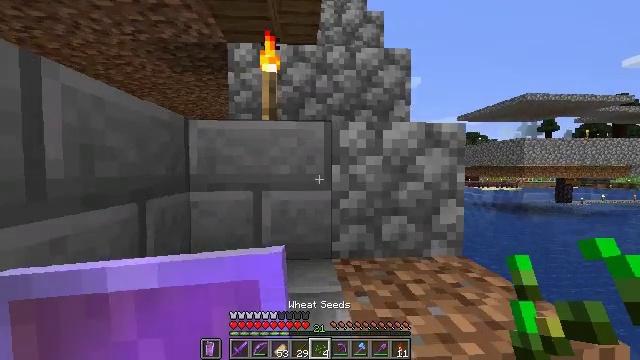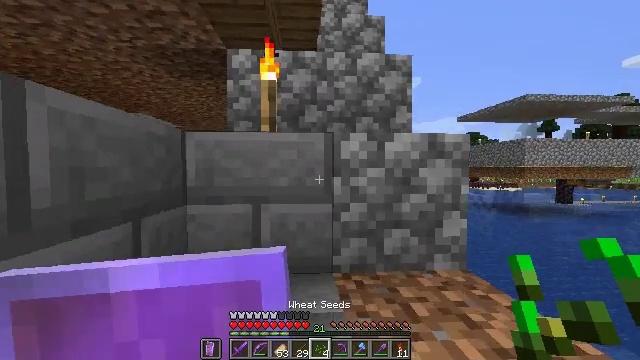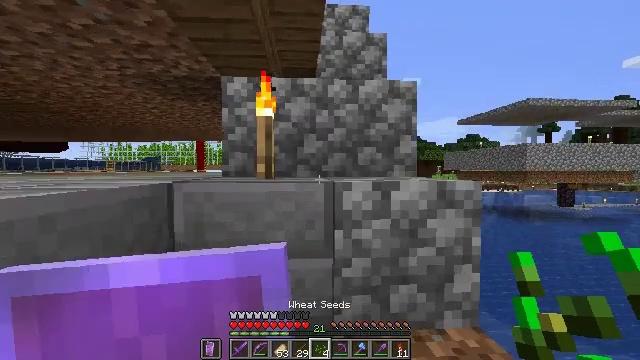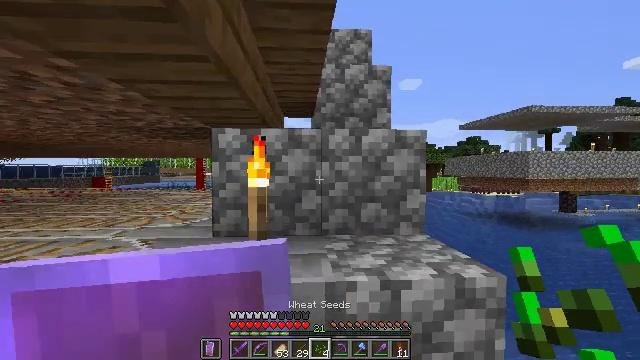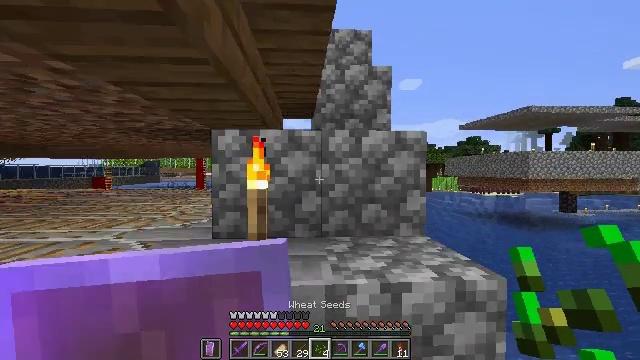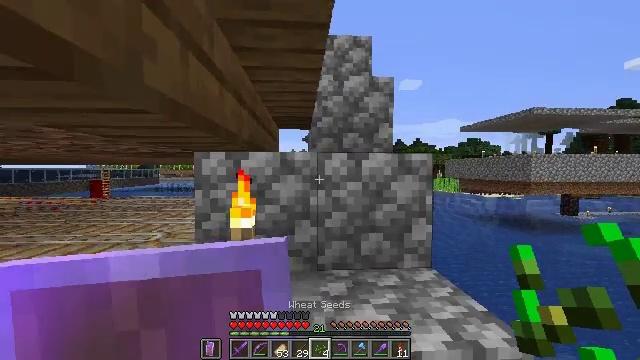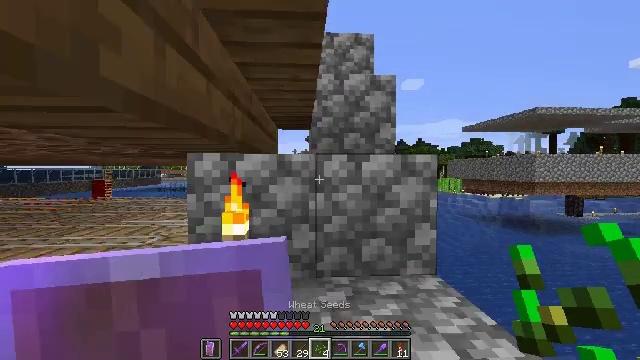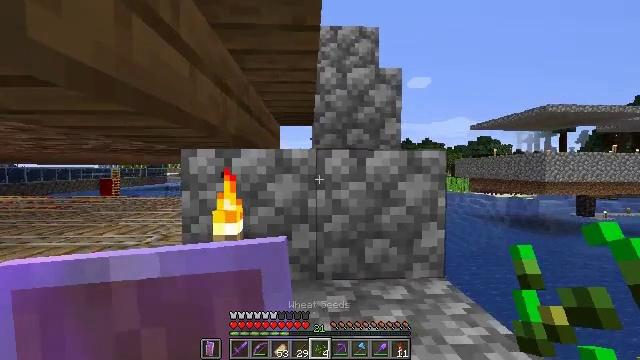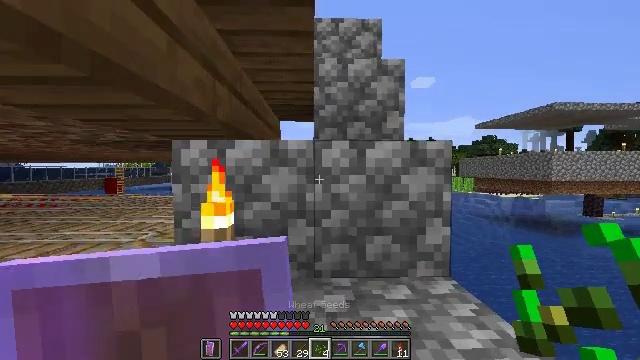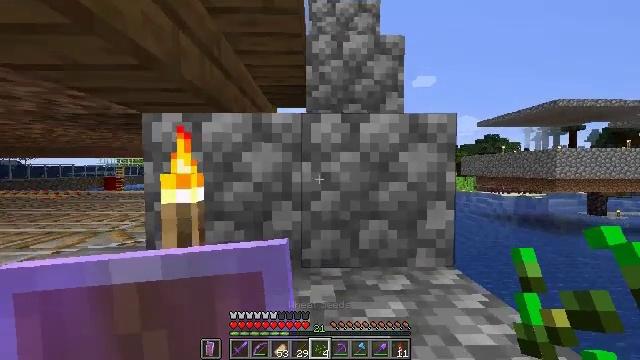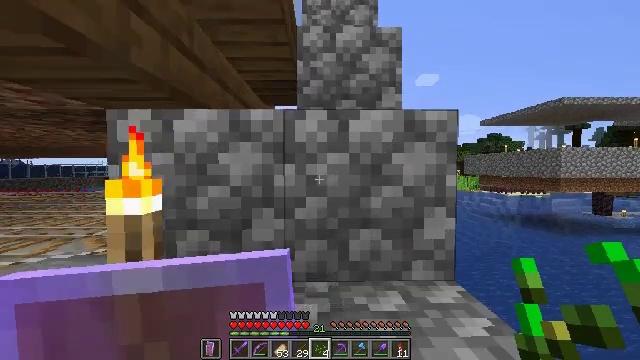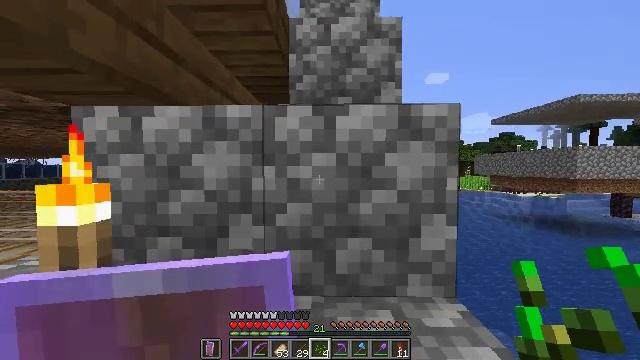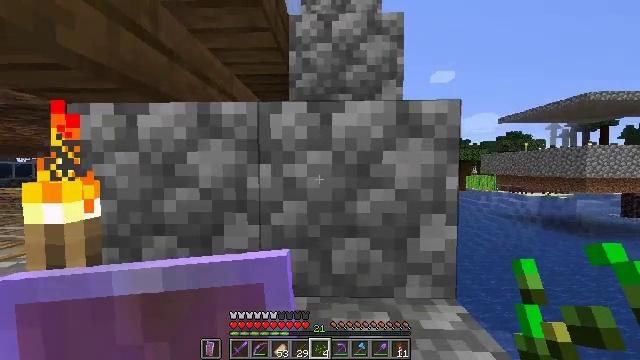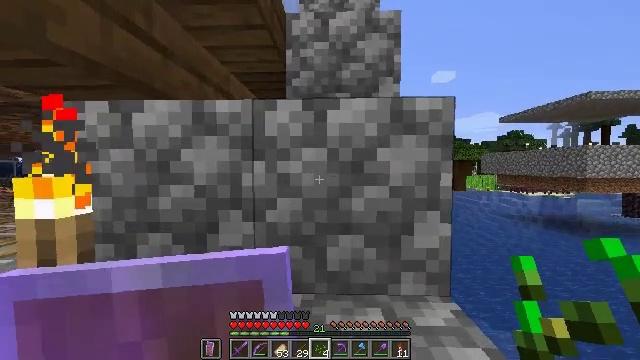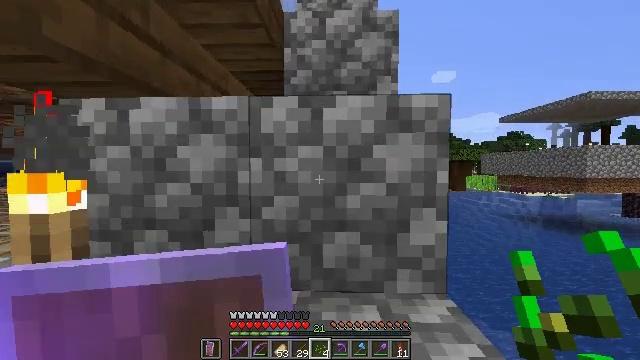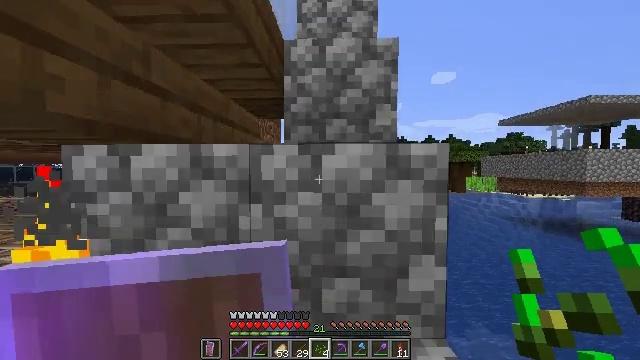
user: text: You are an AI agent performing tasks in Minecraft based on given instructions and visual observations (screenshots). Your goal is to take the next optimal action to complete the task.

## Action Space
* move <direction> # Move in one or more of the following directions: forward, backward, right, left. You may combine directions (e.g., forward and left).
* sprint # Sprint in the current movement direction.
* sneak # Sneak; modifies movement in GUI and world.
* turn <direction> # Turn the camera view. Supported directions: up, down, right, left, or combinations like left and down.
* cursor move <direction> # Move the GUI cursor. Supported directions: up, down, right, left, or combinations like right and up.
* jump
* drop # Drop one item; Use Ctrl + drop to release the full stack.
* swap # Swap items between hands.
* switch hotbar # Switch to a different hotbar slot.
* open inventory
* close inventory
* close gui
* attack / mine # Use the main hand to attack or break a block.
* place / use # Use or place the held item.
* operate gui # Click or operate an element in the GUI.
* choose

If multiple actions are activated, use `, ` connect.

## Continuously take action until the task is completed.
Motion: motion action
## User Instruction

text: Drop wheat seeds.
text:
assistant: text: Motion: move forward, jump
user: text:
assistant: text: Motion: move forward, jump
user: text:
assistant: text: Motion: move forward, jump
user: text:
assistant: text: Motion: move forward and move right, jump
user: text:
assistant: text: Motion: move forward and move right, jump
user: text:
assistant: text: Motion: move forward and move right, jump
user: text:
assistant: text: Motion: move forward and move right, turn left, jump
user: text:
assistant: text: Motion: move forward and move right, jump
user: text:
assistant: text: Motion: move forward and move right
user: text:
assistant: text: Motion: move forward and move right
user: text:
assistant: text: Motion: move forward, turn left
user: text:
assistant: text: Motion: move forward, turn left
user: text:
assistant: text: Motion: move forward
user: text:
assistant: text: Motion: move forward
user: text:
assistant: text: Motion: move forward, jump
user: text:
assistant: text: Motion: move forward, jump
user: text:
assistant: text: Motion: move forward, jump
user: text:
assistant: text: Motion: move forward, jump
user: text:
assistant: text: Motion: move forward
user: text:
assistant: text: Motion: move forward
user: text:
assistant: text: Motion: move forward
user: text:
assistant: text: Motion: move forward
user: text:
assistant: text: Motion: move forward
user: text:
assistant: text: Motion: move forward
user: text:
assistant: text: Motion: move forward
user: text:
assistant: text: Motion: move forward, jump
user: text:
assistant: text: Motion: move forward, jump
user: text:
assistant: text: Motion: move forward, jump
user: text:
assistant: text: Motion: move forward, jump
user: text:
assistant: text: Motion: move forward, jump